Question: What is the meaning when a member is named with a suffix "Core"?
Other examples of members using the "Core" suffix off the top:
- -
I just came across it in the <URL> making it look like a "core" of sorts?

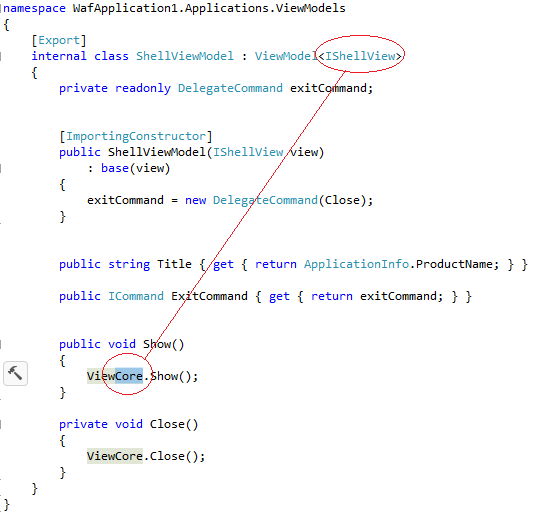
Answer: 'Core' is usually used as a keyword when you are looking at the very fundamentals of a class. In general these classes contains the very basics of the application, relaying on the bare minimum dependencies to make it easy to use the code throughout your application, or other applications.